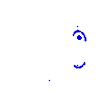
Particle: proton